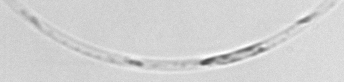
Label: Guinardia_striata